七年级 · 度量几何学
如图, 数轴上从左到右的三个点 A, B, C 所对应的数分别为 a, b, c. 其中点 A, 点 B 两点间的距离是 10, 点 $\mathrm{B}$, 点 $\mathrm{C}$ 两点间的距离是
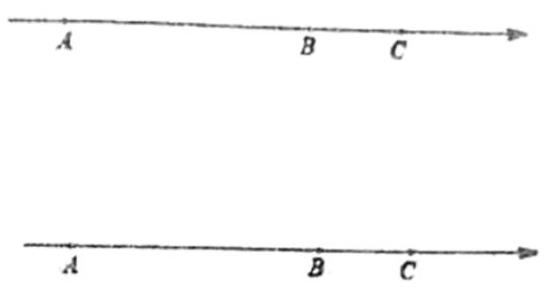
答案: (1) $-10 ; 4$

(2) 解: 当 $O$ 在 $B$ 的左侧时, $A$ 与 $O$ 的距离是 4 , 则 $a=-4$,

$\mathrm{C}$ 与 $\mathrm{O}$ 的距离为 10 , 则 $\mathrm{c}=10$

$\therefore \mathrm{a}+\mathrm{c}=-4+10=6$;

当 $O$ 在 $B$ 的右侧时, $A$ 与 $O$ 的距离是 16 , 则 $a=-16$,

$\mathrm{C}$ 与 $\mathrm{O}$ 的距离为 2 , 则 $\mathrm{c}=-2$

$\therefore \mathrm{a}+\mathrm{c}=-16-2=-18$;
解析: (1) $\because \mathrm{b}-\mathrm{a}=10, \mathrm{c}-\mathrm{b}=4, \mathrm{~b}=0$,

$\therefore \mathrm{a}=-10, \mathrm{c}=4$.

故答案为: $-10,4$;